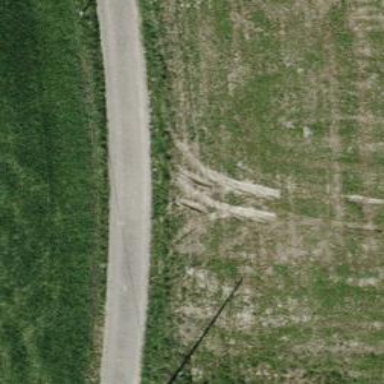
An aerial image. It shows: Unclassified road.